Question: Is there any way to make a pure CSS circle border look clear and crisp at smaller sizes? Or some way to make the border not appear "jagged" around the outer edge? Thanks so much!

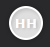
Answer: Use 'box-shadow' CSS property for this issue.
Please see the next example: <URL>